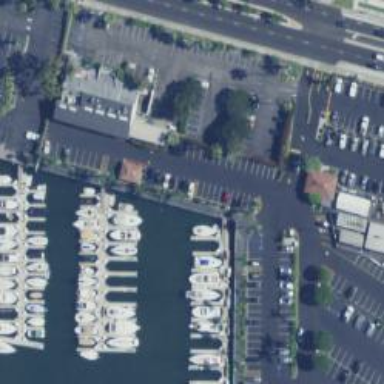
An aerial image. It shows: Man-made pier.